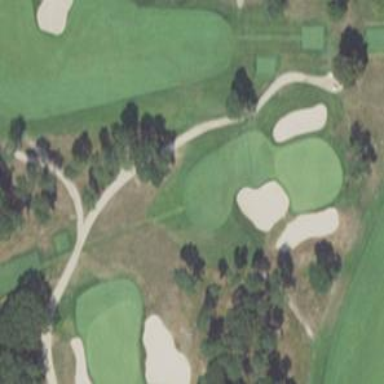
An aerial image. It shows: Path for golf carts.